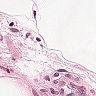
Metastatic tissue present: no